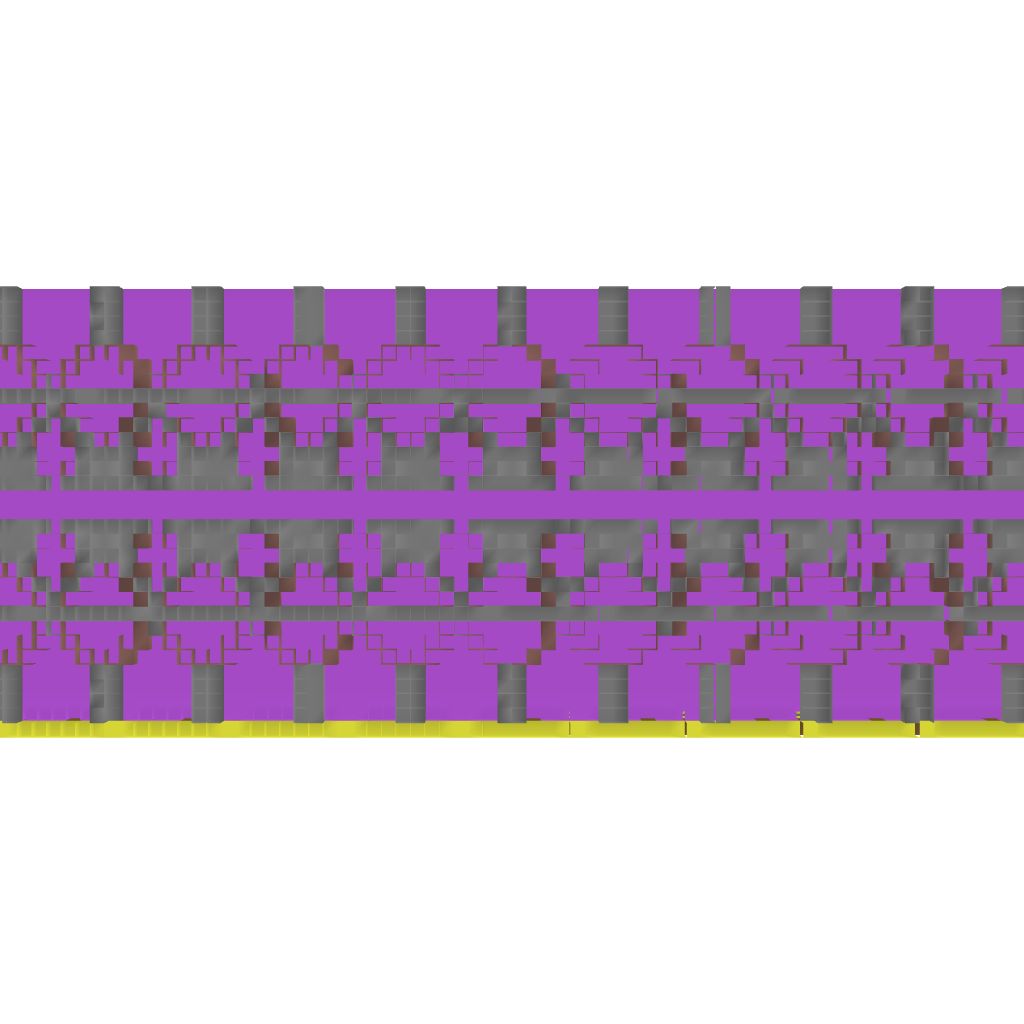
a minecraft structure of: The wall... bad low quality